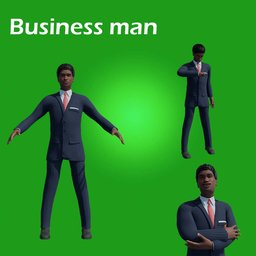
Label: people